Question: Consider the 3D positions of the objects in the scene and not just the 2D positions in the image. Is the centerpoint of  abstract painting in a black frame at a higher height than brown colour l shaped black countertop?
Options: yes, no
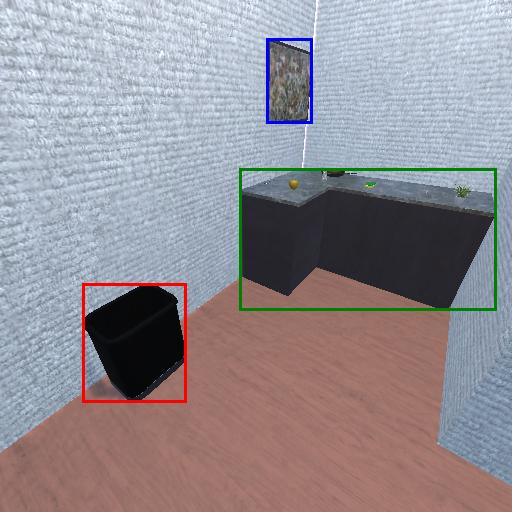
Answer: yes